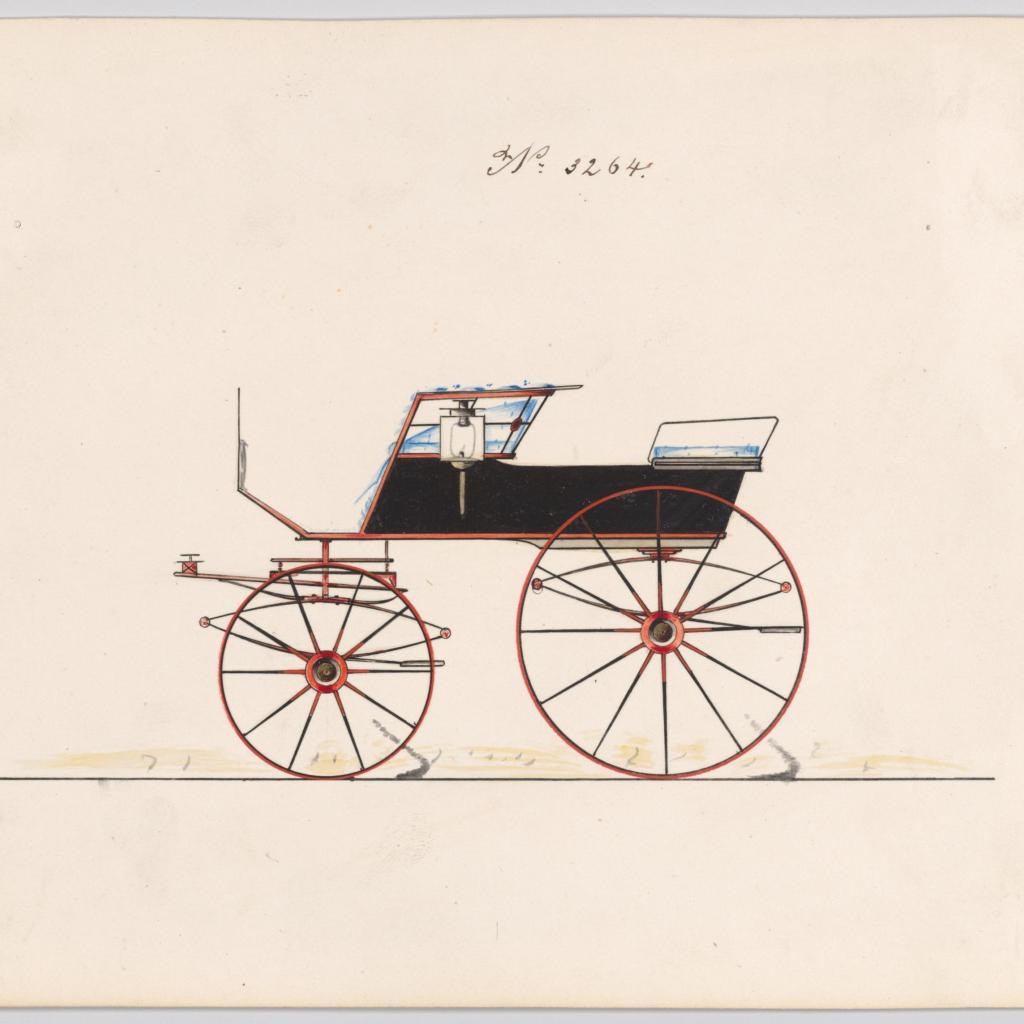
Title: Design for T-Cart, no. 3264
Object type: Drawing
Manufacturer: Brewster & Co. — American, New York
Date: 1876
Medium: Pen and black ink water olor and gouache
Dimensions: Sheet: 6 1/4 × 8 3/4 in. (15.9 × 22.2 cm)
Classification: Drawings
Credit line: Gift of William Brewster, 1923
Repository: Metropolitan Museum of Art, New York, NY